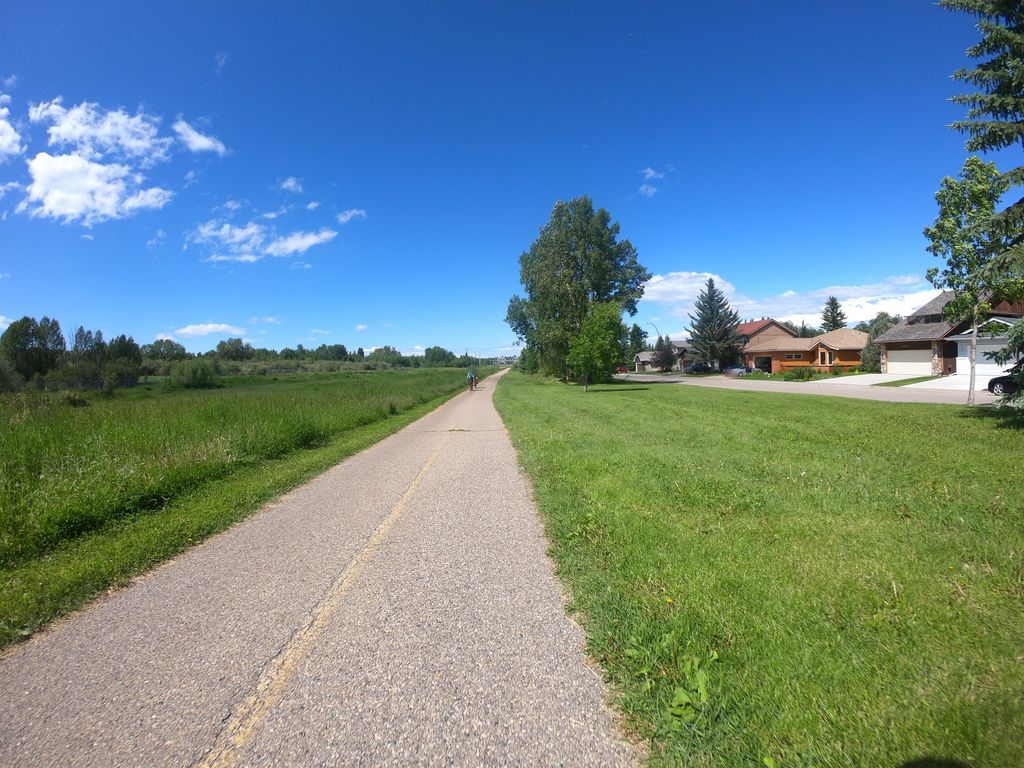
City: calgary